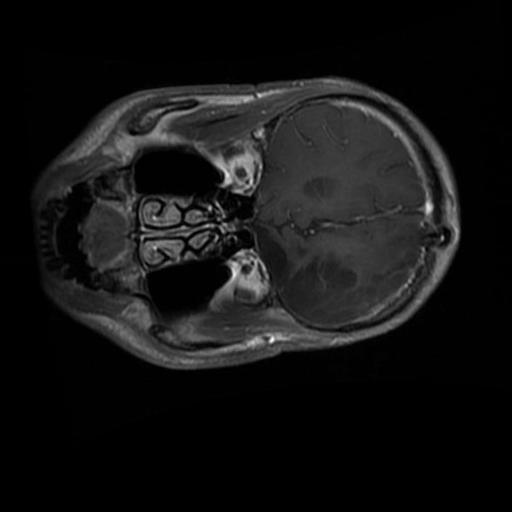
Label: brain_glioma